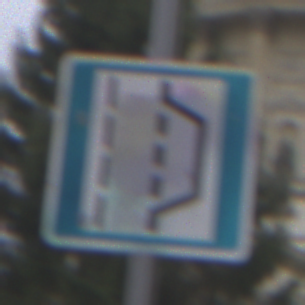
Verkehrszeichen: NothalteUndPannenbucht
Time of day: Midday
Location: Outdoor (Urban)
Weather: Overcast
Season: NotSpecified
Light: Natural